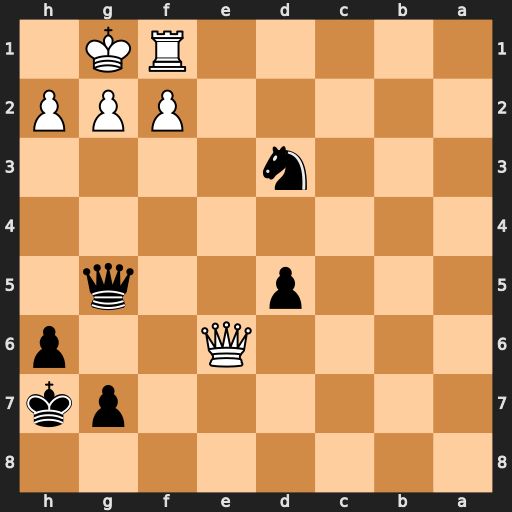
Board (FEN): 8/6pk/4Q2p/3p2q1/8/3n4/5PPP/5RK1
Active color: b
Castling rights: -
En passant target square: -
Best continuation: Nf4 g3 Nxe6